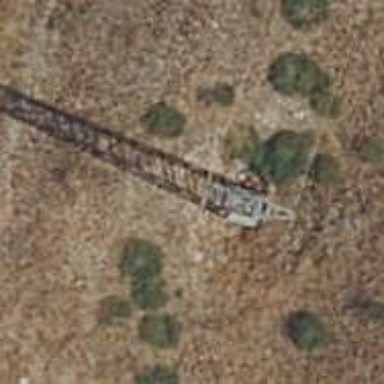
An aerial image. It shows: Power pole.